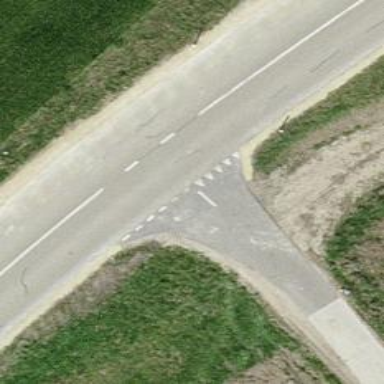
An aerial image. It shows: Secondary road.